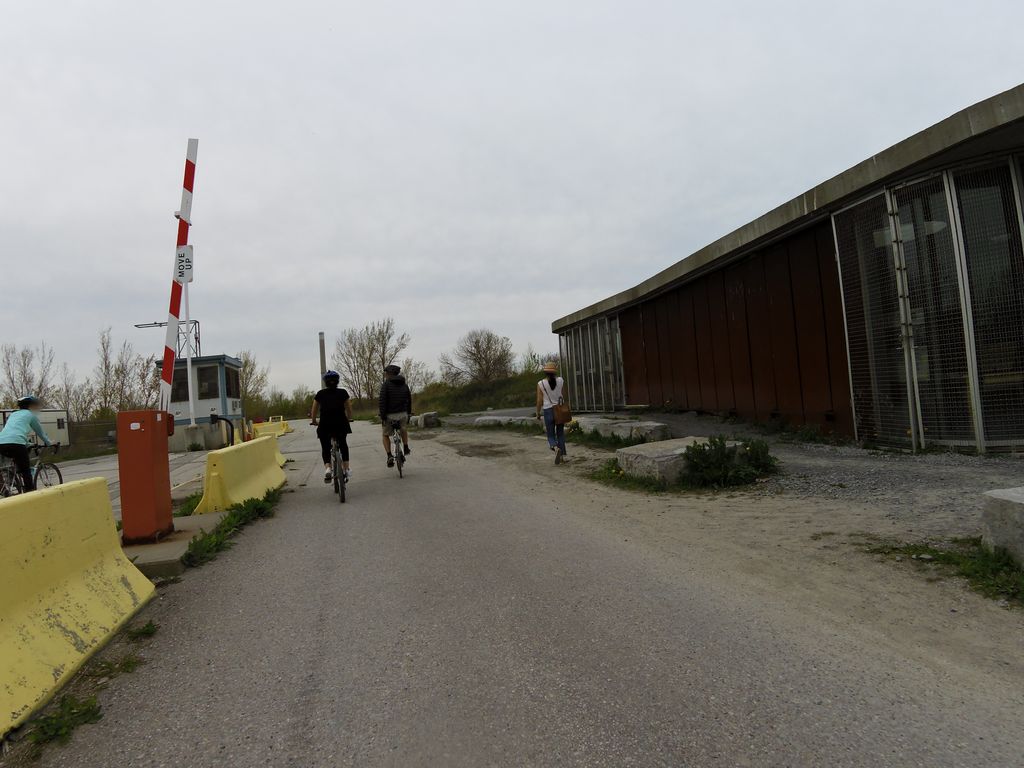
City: toronto